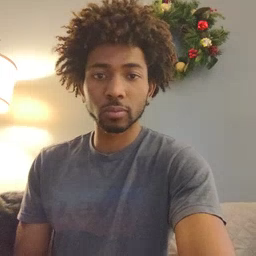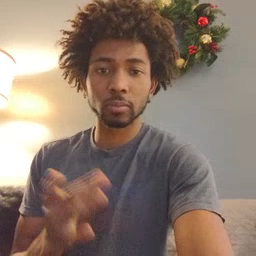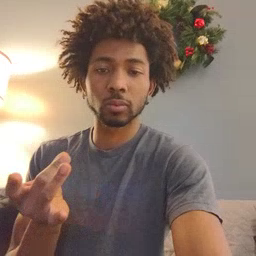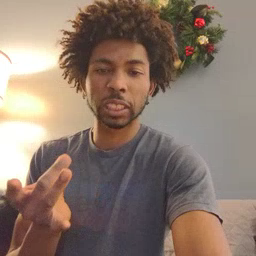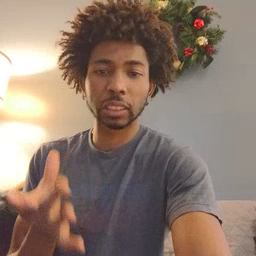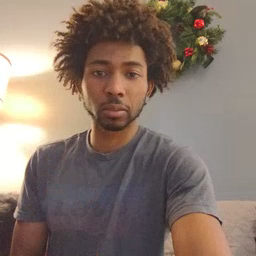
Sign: sticky